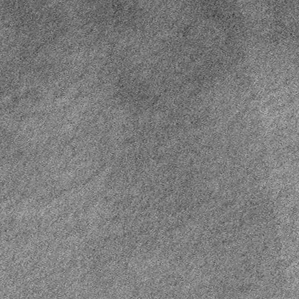
Label: frost